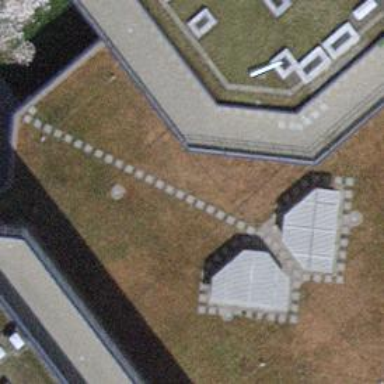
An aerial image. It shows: Part of building.